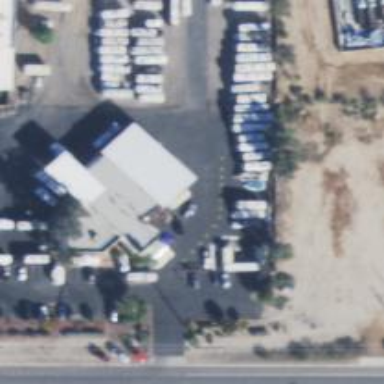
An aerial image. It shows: Caravan shop housed in building.